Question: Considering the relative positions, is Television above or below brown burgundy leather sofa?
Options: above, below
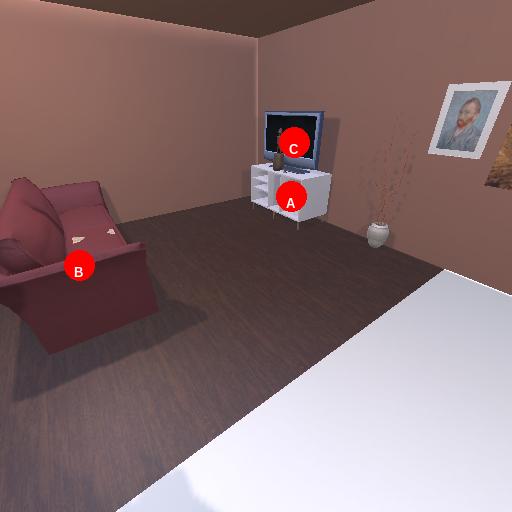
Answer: above